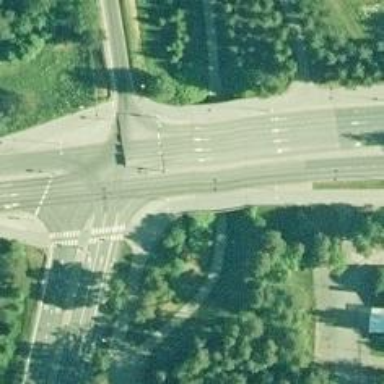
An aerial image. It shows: Secondary road with asphalt surface.